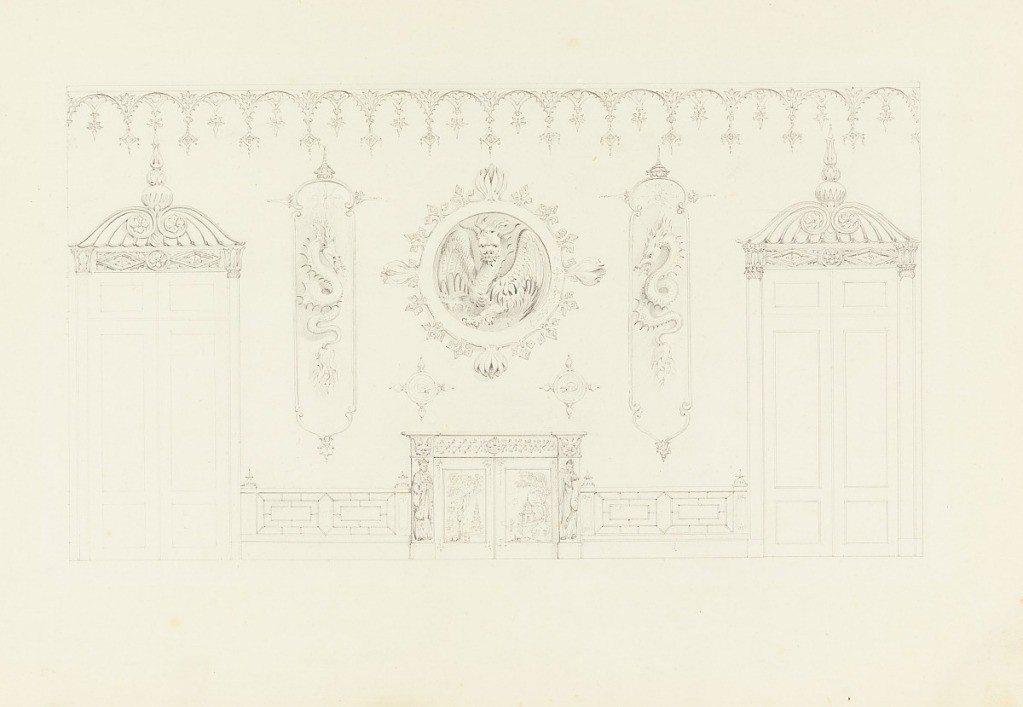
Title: Design for the Entrance Hall, Royal Pavilion, Brighton
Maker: Frederick Crace, English, 1779–1859
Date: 1819–20
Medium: Graphite on paper
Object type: Drawing
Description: Horizontal rectangle. Design for the Royal Pavilion, Brighton. Elevation of a wall, with a mantelpiece in the center, flanked by two doorways. Over the mantelpiece are painted circular and upright panels containing dragons. Columns with lotus-shaped capitals ornament the sides of the doorways, and a carved entablature above them. Carved cornice above.